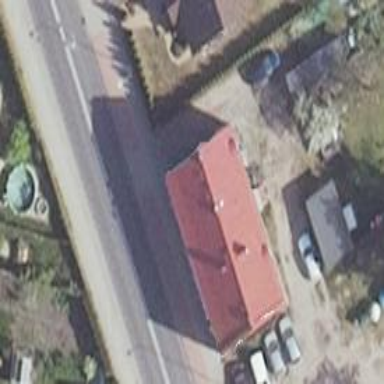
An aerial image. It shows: Residential building.